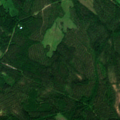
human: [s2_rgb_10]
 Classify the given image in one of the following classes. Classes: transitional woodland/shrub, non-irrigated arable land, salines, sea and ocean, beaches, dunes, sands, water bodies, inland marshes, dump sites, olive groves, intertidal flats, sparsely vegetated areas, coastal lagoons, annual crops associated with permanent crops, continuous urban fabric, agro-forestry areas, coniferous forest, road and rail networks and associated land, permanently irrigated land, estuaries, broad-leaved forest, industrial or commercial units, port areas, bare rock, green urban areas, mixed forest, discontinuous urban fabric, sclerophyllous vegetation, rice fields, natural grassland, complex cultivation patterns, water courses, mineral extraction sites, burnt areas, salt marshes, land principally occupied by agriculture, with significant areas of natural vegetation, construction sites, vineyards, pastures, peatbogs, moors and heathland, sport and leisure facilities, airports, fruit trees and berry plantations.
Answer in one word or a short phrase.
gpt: coniferous forest, mixed forest